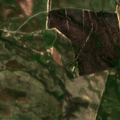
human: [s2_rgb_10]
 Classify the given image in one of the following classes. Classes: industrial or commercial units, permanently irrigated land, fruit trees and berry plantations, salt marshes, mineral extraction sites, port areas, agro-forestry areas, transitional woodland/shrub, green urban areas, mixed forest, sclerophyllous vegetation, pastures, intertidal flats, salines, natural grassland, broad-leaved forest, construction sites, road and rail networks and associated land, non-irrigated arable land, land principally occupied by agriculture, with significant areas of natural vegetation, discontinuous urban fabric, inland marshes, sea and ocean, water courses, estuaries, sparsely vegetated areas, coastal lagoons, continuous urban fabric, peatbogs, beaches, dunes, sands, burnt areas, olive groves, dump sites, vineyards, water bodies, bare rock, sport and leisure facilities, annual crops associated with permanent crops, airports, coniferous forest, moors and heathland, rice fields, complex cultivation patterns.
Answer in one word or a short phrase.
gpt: continuous urban fabric